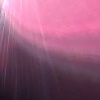
Label: sunburn